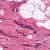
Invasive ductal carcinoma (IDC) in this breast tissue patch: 0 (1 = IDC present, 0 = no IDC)